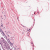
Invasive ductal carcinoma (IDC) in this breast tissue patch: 0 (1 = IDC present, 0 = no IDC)